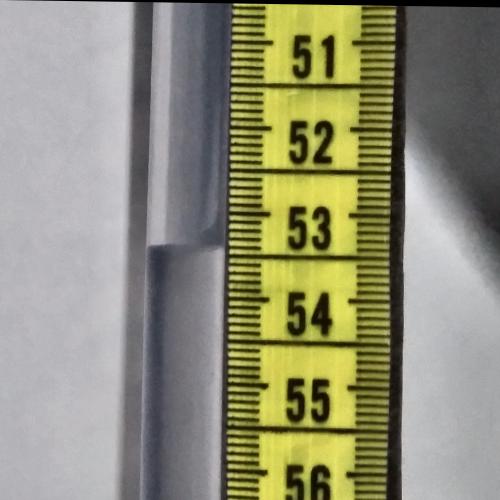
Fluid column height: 53.4 cm